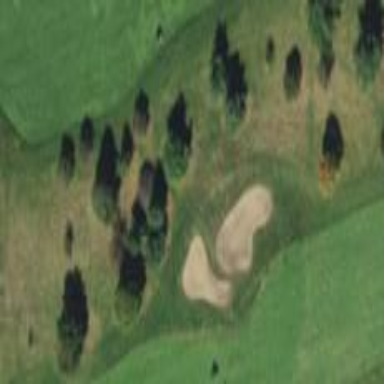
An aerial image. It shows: Rough golf area on lush grassland.